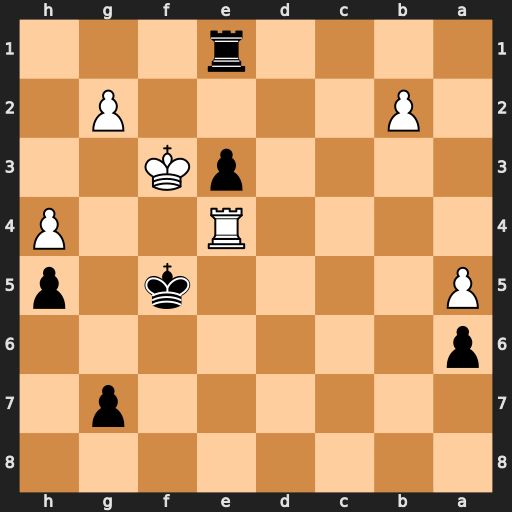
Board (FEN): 8/6p1/p7/P4k1p/4R2P/4pK2/1P4P1/4r3
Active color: b
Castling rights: -
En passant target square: -
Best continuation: Rf1+ Ke2 Kxe4 Kxf1 Kd3 Ke1 e2 g3 g6 b3 Kc3 Kxe2 Kxb3